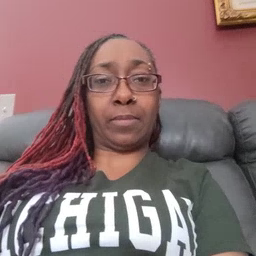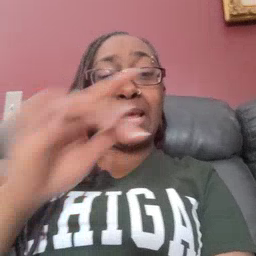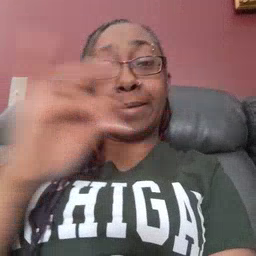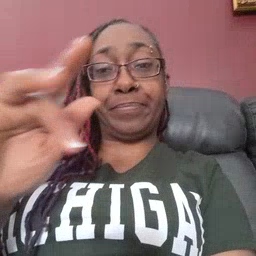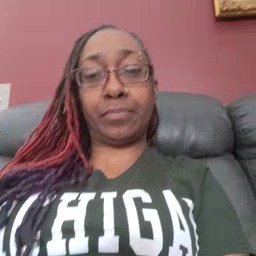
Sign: empty